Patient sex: F
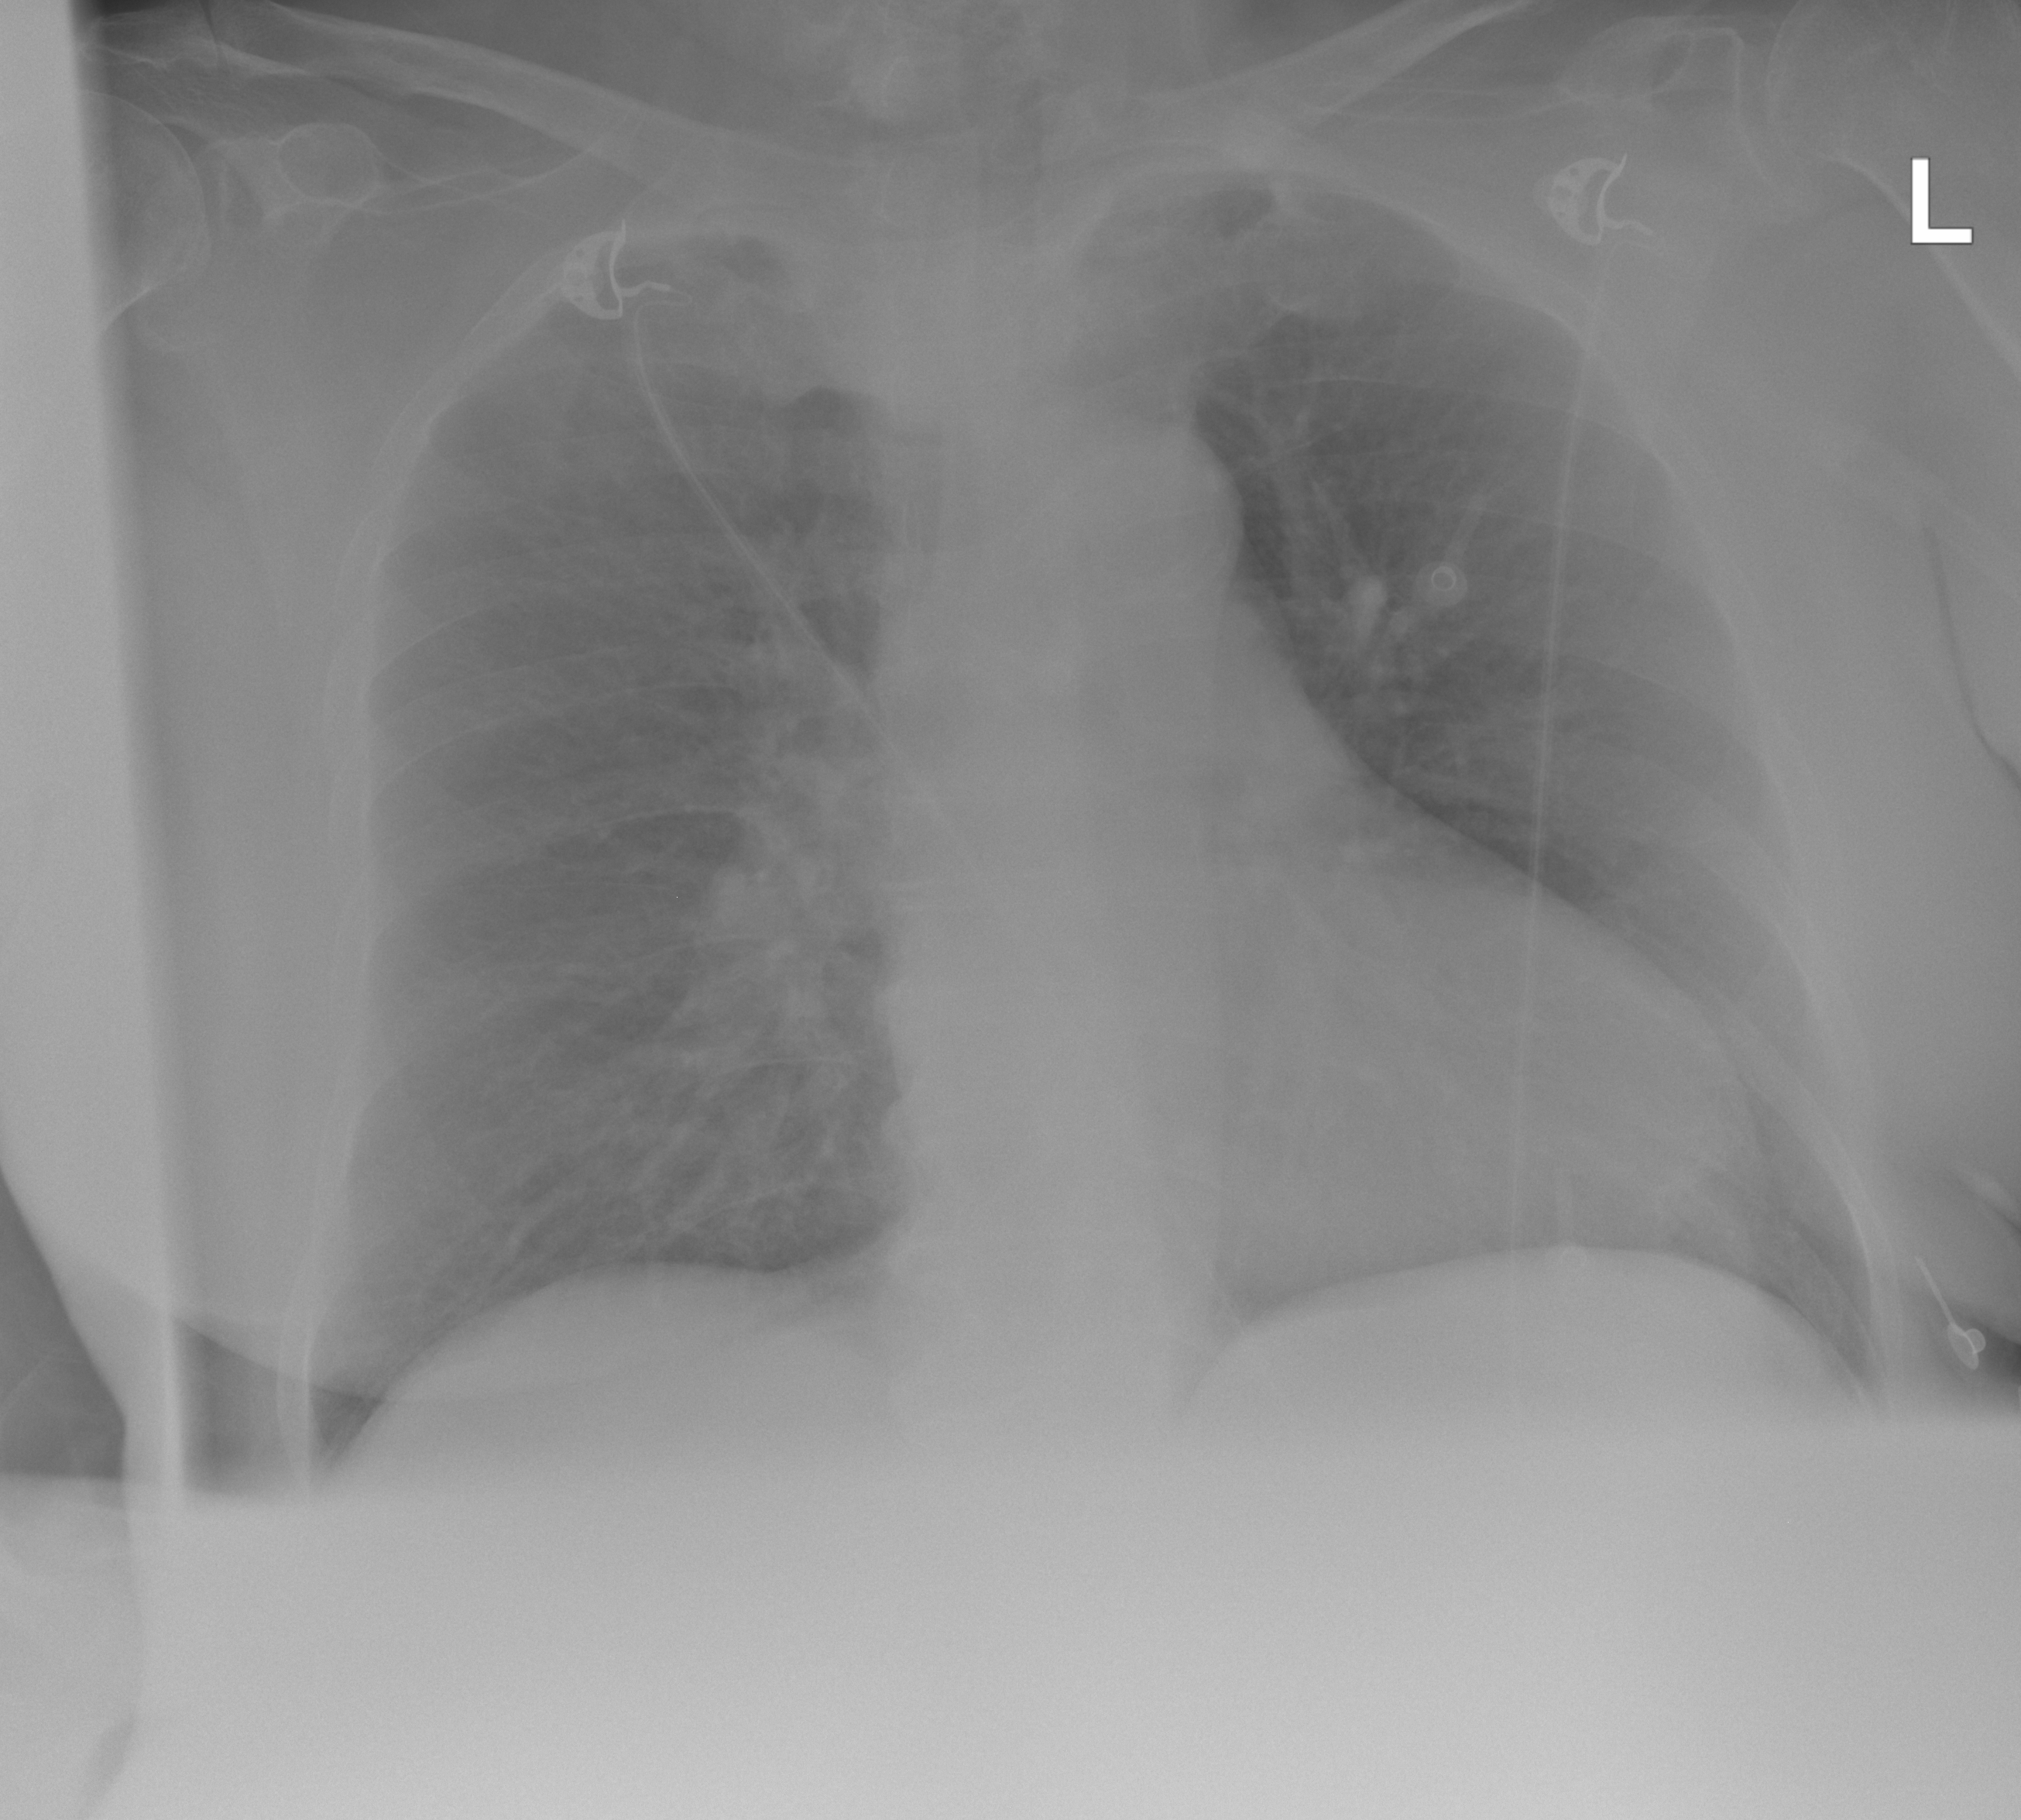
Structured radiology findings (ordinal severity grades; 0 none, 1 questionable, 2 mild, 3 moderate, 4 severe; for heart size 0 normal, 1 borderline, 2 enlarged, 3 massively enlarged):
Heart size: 1
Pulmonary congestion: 2
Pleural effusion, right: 0
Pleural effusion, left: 0
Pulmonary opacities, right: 0
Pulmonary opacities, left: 0
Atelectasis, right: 0
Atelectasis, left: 0